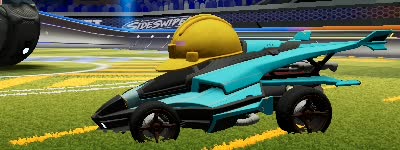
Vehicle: aftershock